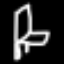
Label: chair